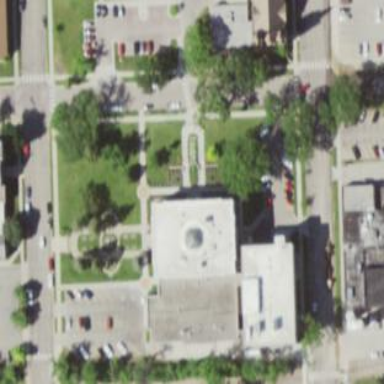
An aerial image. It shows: Courthouse building.